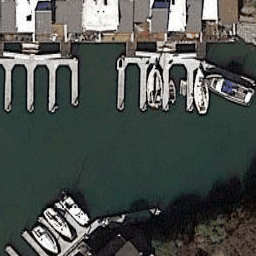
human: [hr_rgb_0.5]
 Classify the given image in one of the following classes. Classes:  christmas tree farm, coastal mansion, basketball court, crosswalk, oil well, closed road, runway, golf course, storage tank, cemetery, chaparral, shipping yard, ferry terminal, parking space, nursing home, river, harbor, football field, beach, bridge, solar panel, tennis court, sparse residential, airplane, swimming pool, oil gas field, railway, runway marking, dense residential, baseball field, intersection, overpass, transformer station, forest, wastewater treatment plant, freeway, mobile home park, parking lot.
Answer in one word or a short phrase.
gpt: harbor